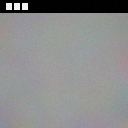
Screen state: on